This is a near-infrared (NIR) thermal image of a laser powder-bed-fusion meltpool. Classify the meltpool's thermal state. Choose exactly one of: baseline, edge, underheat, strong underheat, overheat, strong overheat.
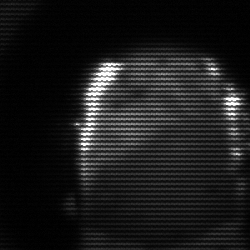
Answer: baseline